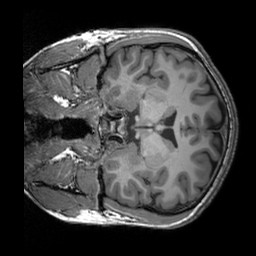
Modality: T1w
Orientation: coronal
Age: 26
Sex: male
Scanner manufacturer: siemens
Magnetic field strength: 3 T
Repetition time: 2.3 s
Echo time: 0.00303 s